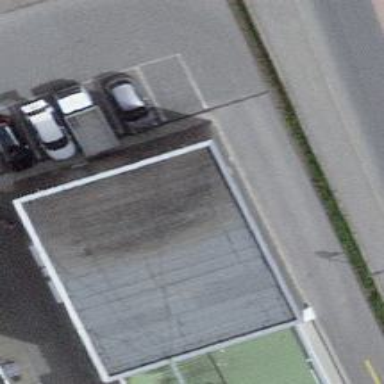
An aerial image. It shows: Convenience shop.